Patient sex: M
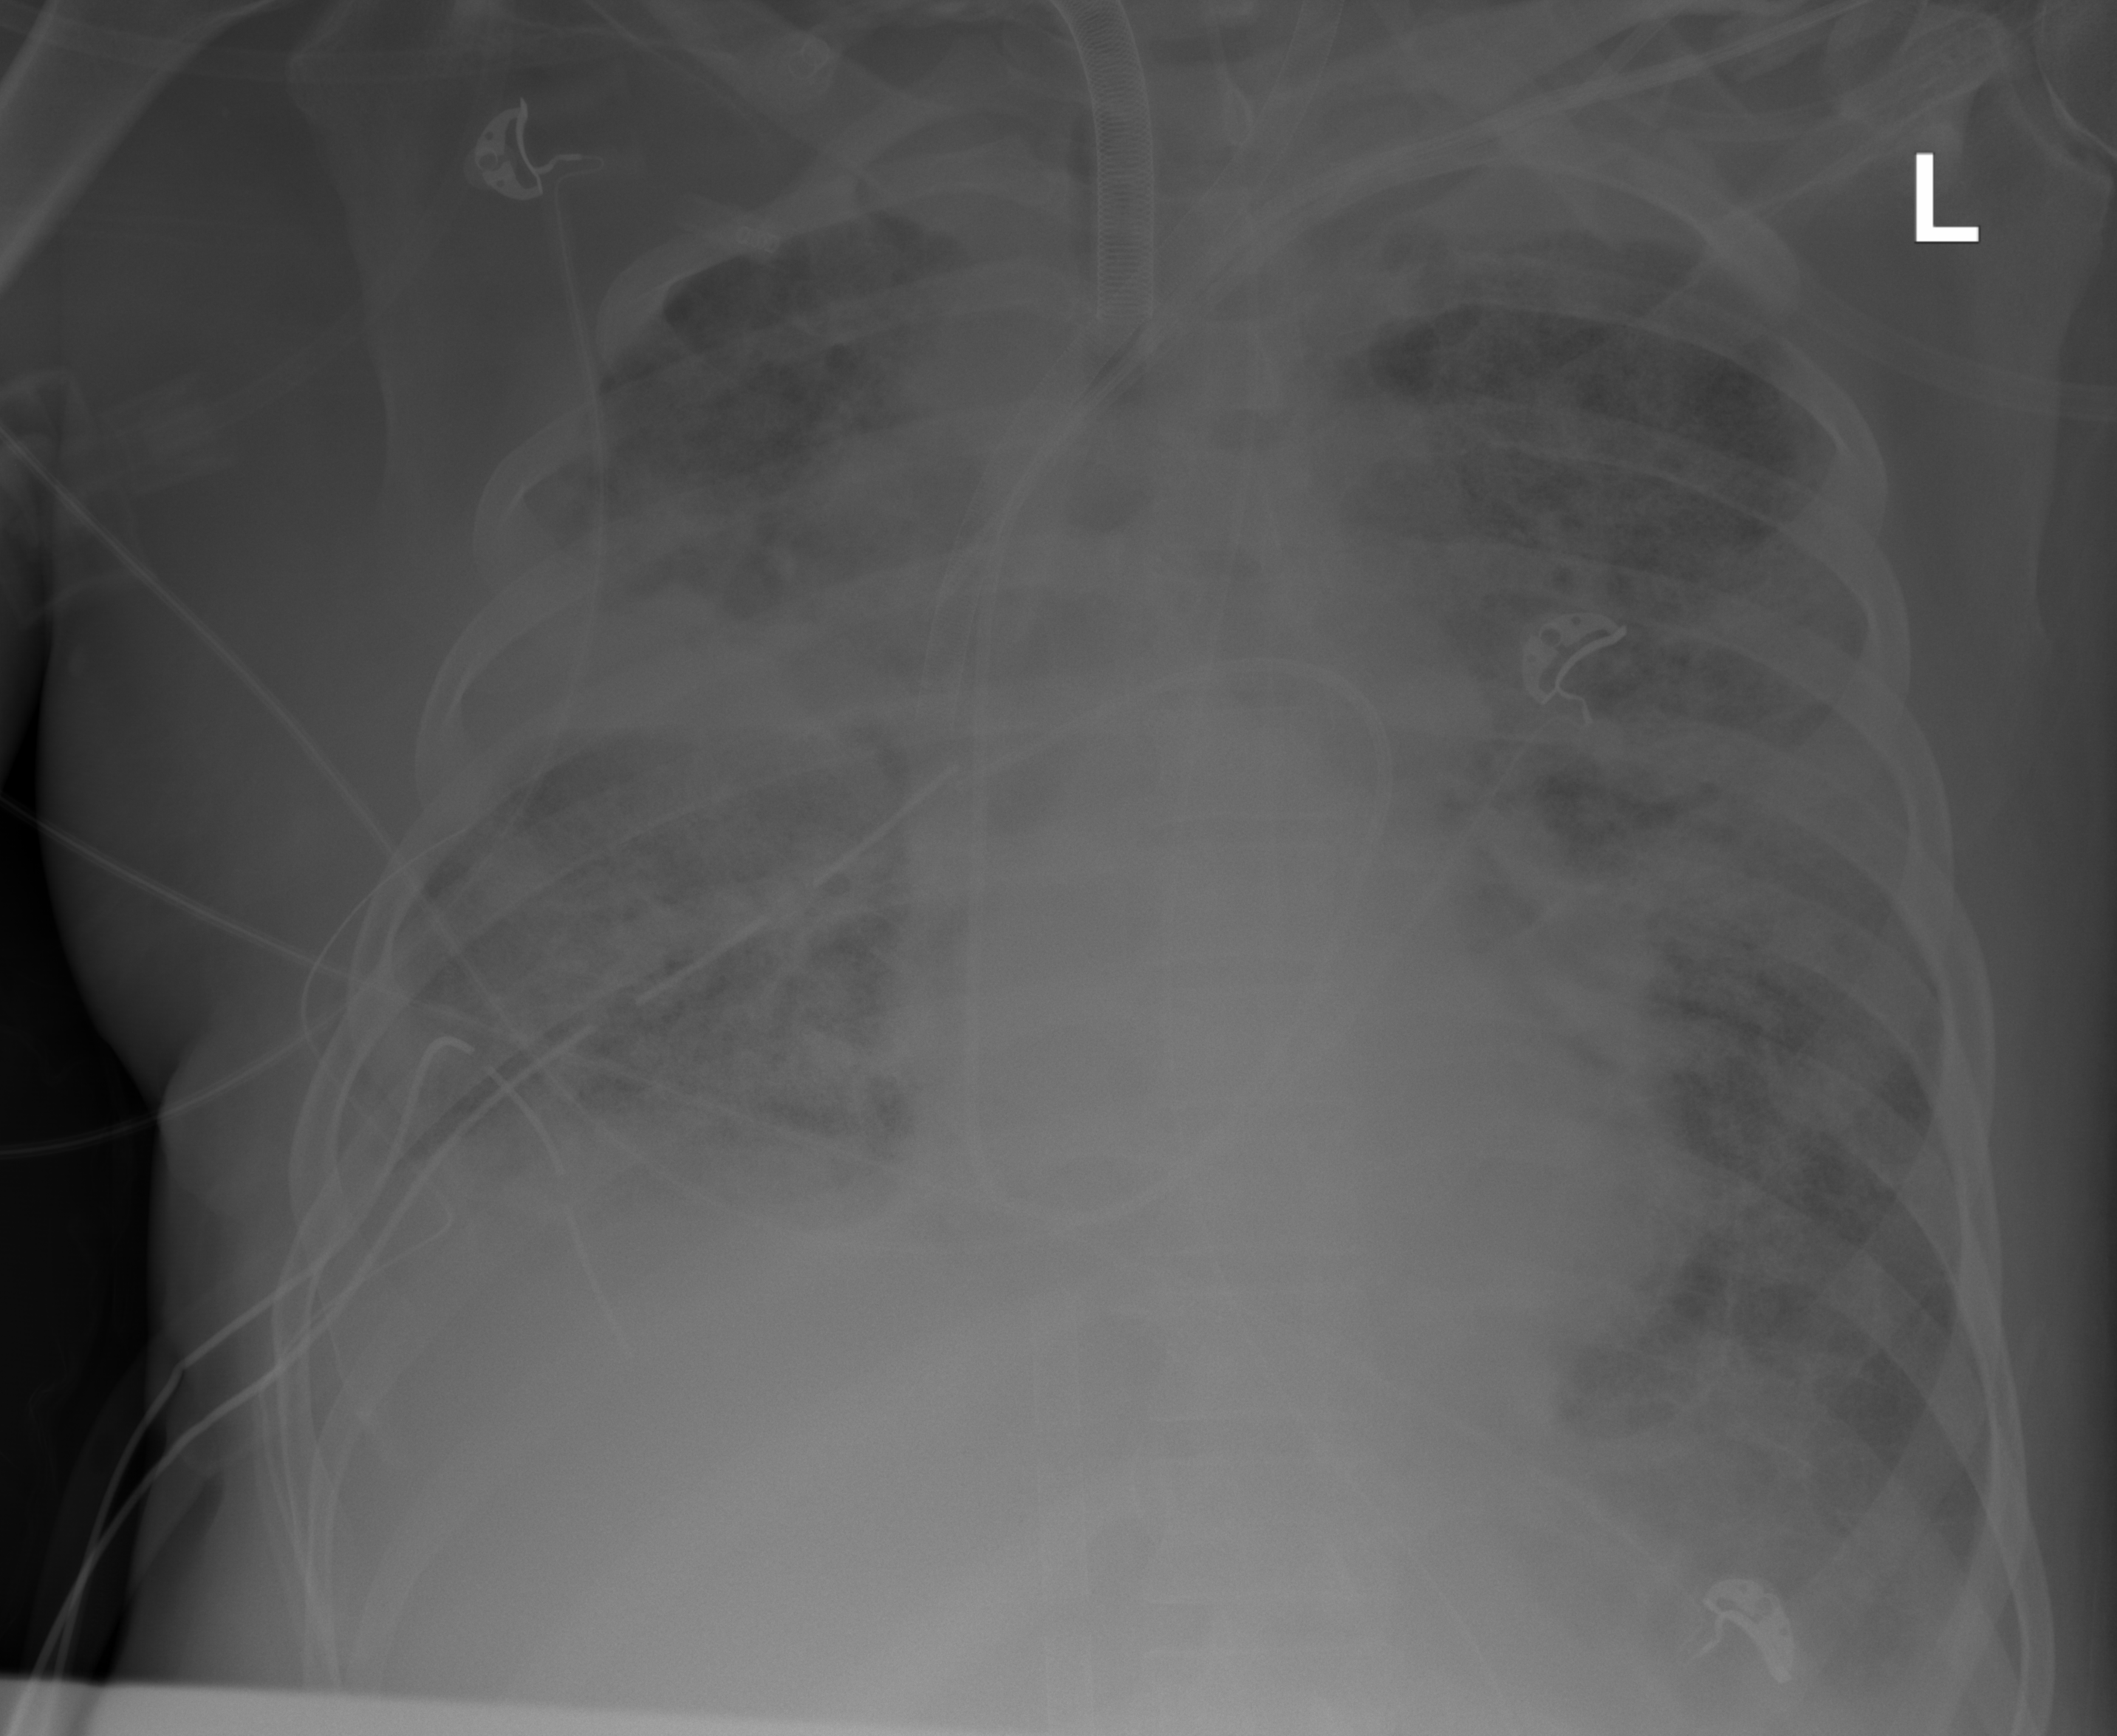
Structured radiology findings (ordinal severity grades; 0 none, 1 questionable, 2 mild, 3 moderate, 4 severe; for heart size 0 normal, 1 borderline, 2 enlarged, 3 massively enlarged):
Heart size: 1
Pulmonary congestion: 3
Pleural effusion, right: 3
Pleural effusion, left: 2
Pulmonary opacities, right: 4
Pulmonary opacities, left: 4
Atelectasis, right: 3
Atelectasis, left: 3